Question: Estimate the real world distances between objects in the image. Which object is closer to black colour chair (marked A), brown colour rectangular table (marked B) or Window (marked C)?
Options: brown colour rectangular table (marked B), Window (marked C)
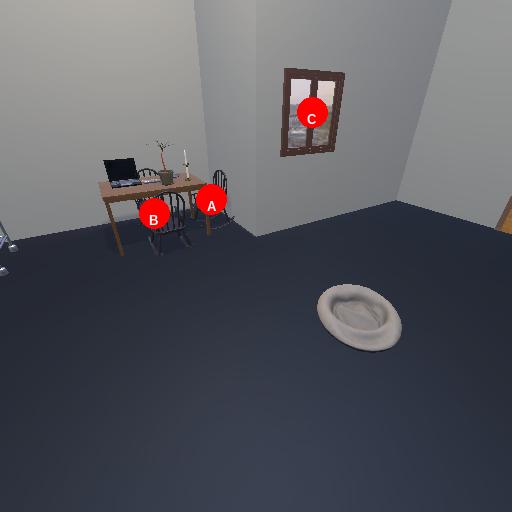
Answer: brown colour rectangular table (marked B)